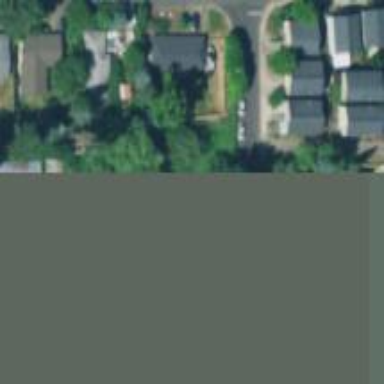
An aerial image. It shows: Residential road with sidewalk on the left side.